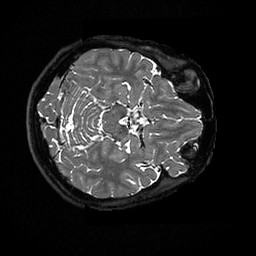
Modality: T2w
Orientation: axial
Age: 55
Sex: female
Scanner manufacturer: ge
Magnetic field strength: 3 T
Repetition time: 3.202 s
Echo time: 0.06683 s